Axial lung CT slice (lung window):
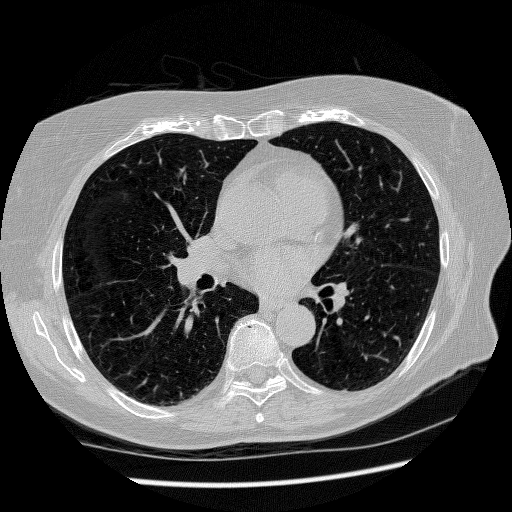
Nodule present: no